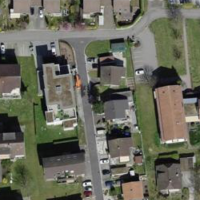
EUNIS habitat code: 54
Species observed at this site:
Symphyotrichum novae-angliae